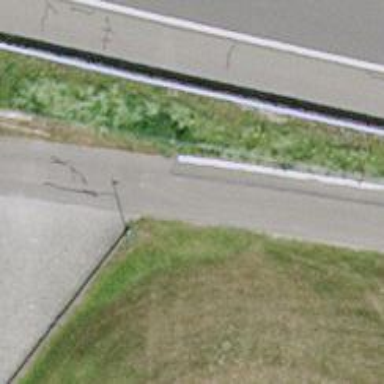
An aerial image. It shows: Asphalt track with grade1 tracktype.